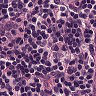
Metastatic tissue present: no